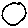
Label: circle